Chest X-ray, PA view. Patient: 39 years old, sex F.
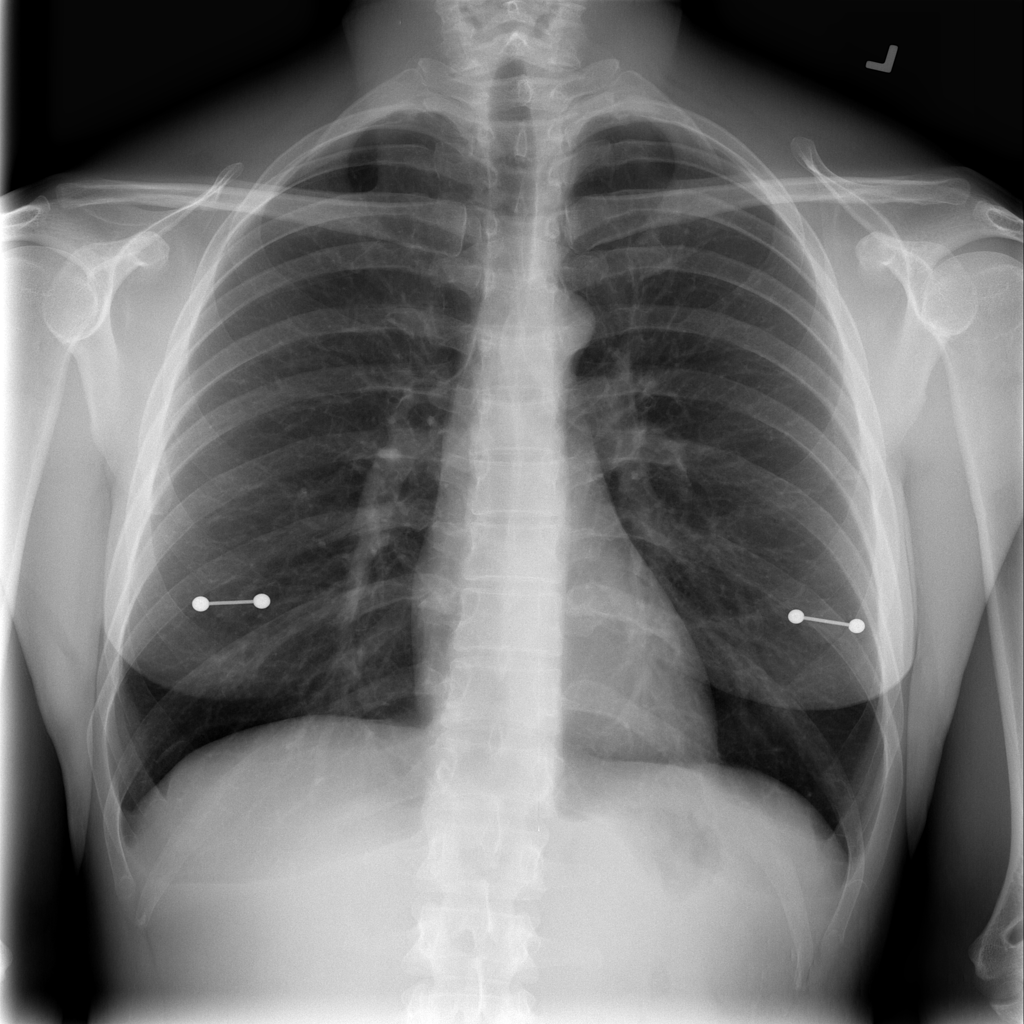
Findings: No Finding